Question: Good Day,
---
Can anyone help me please on how to figure this one out..
Im creating a purchase order module on my project and this modules saves the data into 2 different tables at the same time, which are tblPurchaseOrder_order and tblProductList, but i need to get the purchase order id which will be generated automatically once the data is saved in the tblPurchaseOrder so that I can save it on the tblProductList as the reference id of the new products.
here's what my form looks like:
my opinion is:
I save first the data in tblPurchaseOrder then retrieve that id, then save the products on the tblProductList with the id I retrieved, would it be okay if i do that?
by the way im using laravel4
Your help would really be appreciated.. thank you for TIME :3
Best Regards..
-Melvn
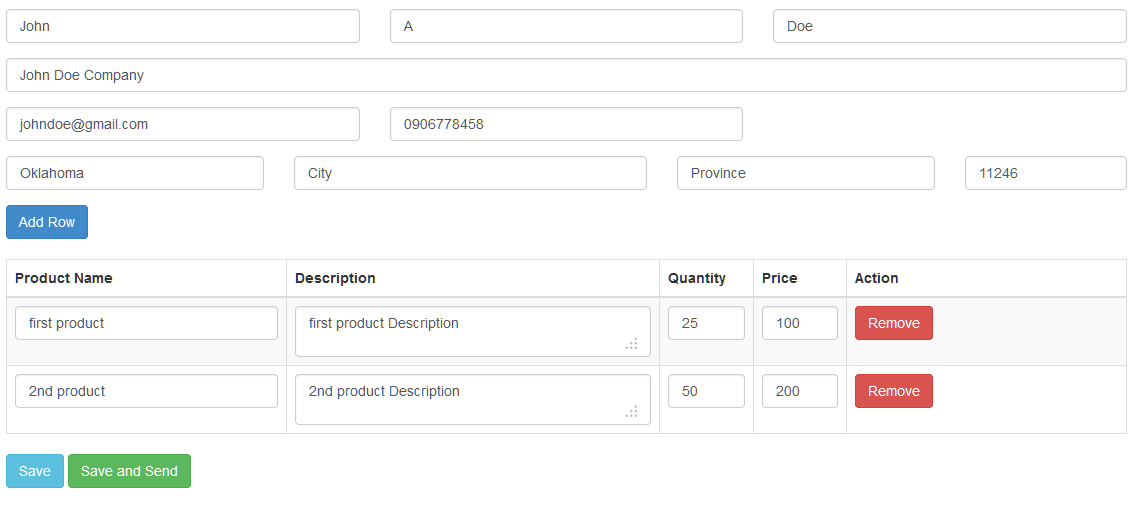
Answer: Depending on your DB, once your first insert occurs it could be returning a value - the last inserted id. If so, you can use this in a join to get the purchase order id for your second insert.